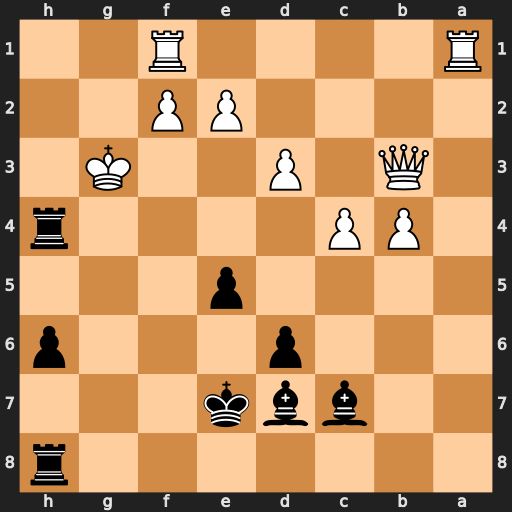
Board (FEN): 7r/2bbk3/3p3p/4p3/1PP4r/1Q1P2K1/4PP2/R4R2
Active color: b
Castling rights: -
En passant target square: -
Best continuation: Rh3+ Kg2 Rg8#